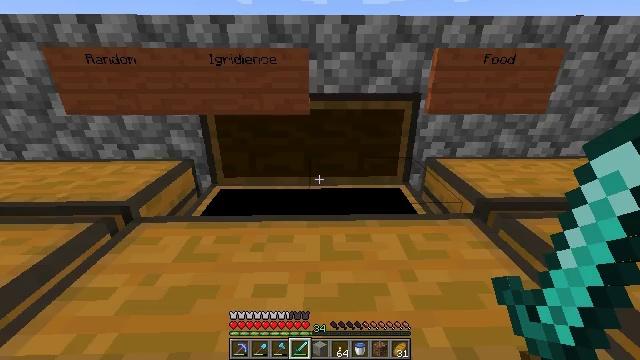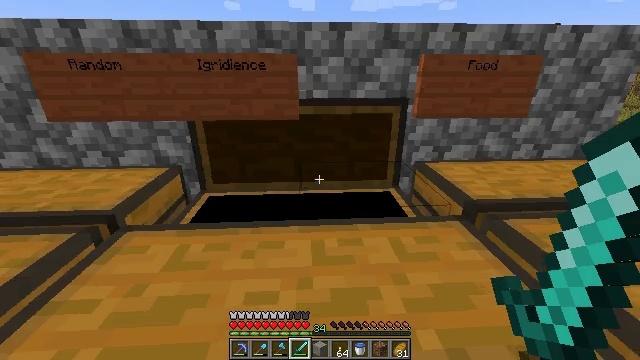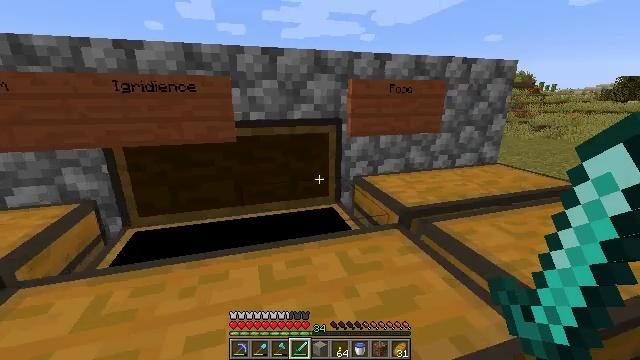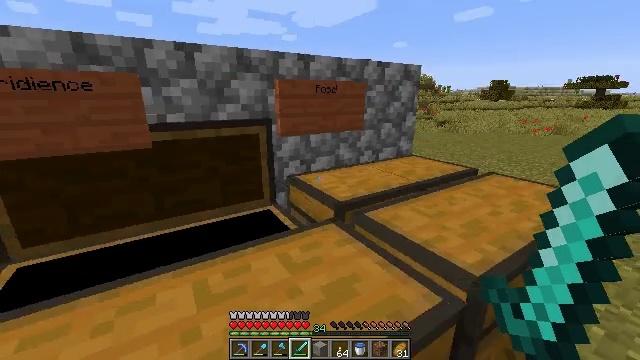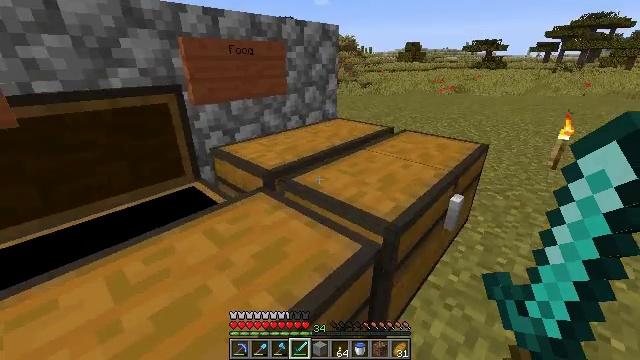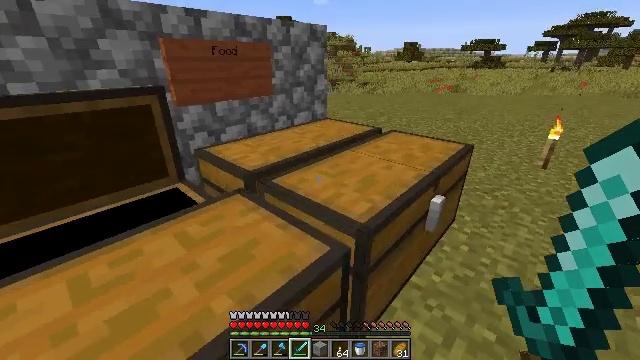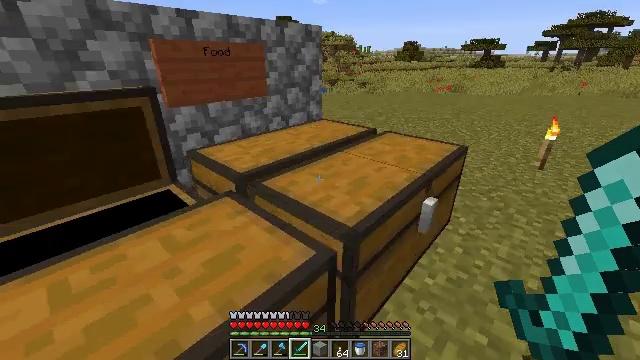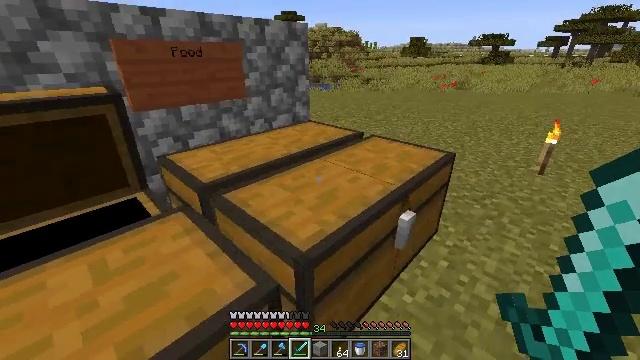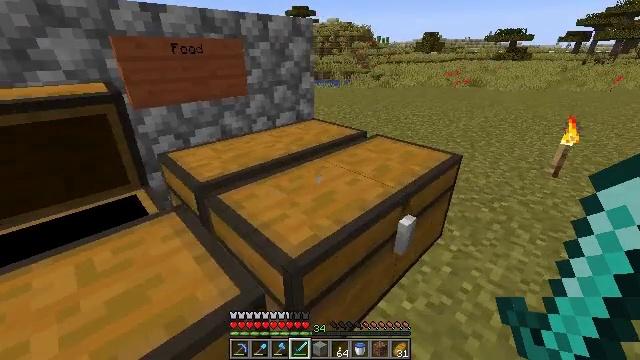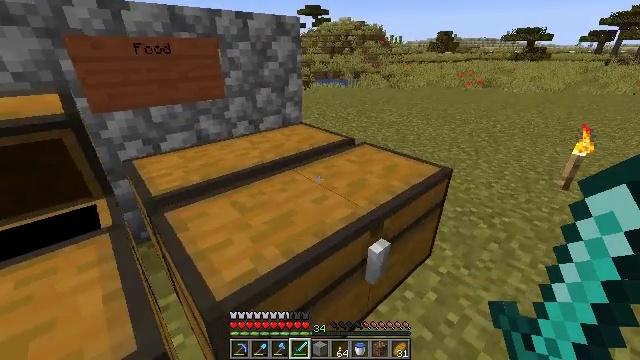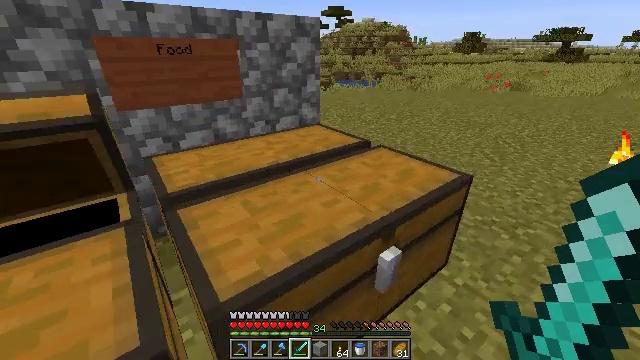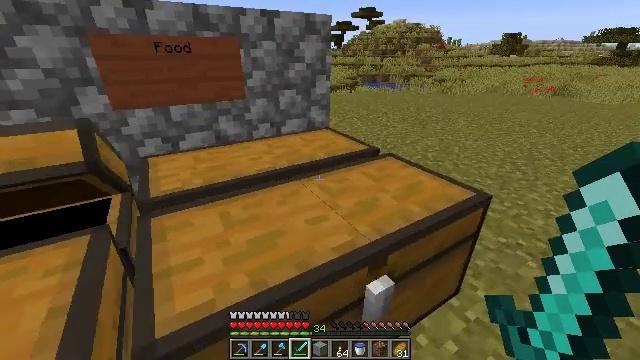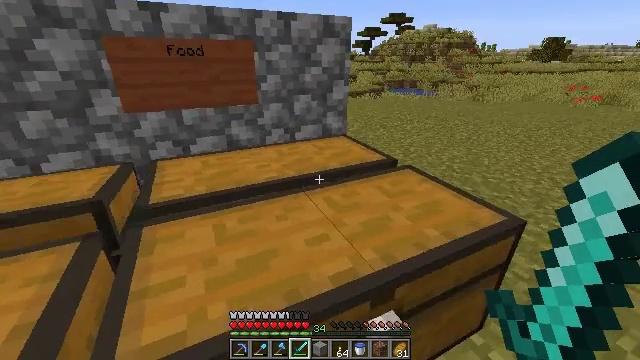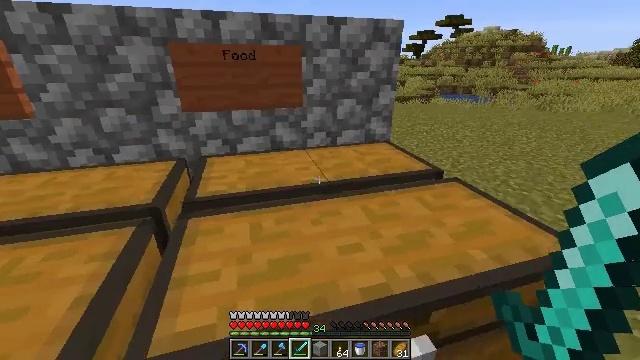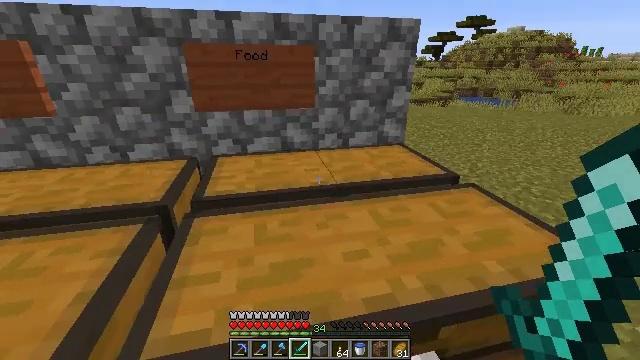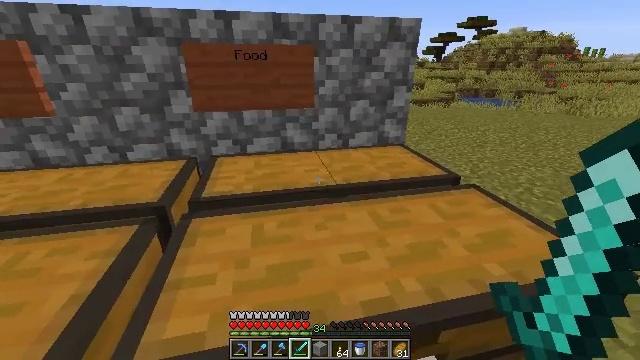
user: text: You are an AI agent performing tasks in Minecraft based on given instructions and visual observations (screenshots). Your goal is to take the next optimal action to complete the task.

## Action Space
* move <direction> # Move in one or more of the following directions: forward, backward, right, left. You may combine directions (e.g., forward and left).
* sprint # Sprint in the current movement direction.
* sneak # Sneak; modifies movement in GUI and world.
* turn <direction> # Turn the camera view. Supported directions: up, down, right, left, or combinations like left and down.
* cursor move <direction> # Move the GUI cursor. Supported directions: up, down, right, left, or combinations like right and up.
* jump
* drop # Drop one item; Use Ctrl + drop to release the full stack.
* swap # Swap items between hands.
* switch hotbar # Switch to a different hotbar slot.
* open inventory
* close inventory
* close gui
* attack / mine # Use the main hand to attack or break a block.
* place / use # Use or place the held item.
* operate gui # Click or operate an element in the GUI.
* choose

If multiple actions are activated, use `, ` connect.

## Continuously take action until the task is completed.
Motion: motion action
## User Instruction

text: Open the crafting table to craft melon seeds.
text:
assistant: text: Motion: no_op
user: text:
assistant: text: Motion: turn right and up
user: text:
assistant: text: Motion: turn right and up
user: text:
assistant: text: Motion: turn right
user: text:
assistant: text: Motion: move right, turn right and down
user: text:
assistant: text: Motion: move right
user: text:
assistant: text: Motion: move forward and move right
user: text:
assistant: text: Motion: move forward and move right, turn left
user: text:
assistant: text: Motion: move forward and move right, turn left
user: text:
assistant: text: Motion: move forward and move right, turn left
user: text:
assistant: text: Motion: move forward and move right, turn left
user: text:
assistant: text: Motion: move forward, turn left
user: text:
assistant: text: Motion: turn left
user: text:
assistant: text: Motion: turn left
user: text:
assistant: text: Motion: turn left
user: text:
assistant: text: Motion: no_op
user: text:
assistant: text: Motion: no_op
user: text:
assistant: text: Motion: use / place
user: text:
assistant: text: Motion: use / place
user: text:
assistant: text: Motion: use / place
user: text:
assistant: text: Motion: use / place
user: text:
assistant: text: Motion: no_op
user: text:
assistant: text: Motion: open gui
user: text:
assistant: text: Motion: no_op
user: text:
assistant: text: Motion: no_op
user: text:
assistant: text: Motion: no_op
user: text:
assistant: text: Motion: no_op
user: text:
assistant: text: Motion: no_op
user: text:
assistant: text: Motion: no_op
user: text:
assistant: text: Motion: no_op